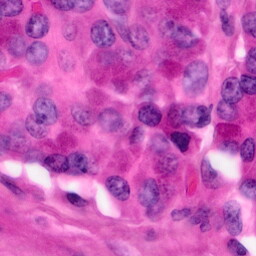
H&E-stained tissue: Pancreatic